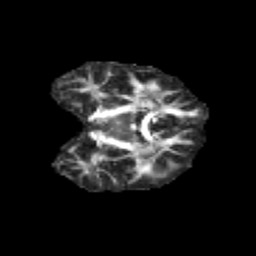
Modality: FA
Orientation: coronal
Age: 10
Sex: male
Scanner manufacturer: siemens
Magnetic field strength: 3 T
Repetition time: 3.8 s
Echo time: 0.07 s